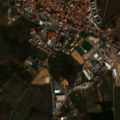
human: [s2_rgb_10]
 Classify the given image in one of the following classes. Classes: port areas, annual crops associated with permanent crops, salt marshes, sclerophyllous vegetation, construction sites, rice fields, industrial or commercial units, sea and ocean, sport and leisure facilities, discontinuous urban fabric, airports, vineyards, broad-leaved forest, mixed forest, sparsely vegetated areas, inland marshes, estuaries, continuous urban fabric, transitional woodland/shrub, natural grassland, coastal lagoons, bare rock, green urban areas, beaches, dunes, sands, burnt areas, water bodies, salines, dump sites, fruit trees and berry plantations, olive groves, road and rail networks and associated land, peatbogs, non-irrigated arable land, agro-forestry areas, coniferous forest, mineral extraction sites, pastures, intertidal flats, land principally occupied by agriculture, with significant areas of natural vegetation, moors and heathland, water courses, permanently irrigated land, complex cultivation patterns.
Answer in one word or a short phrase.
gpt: continuous urban fabric, industrial or commercial units, rice fields, fruit trees and berry plantations, annual crops associated with permanent crops, complex cultivation patterns